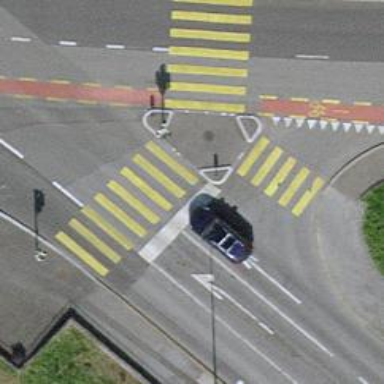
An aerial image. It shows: Road with traffic signals.